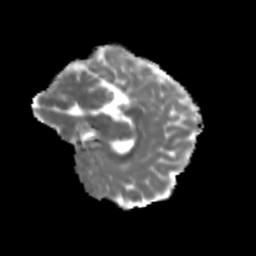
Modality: MD
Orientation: sagittal
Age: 20
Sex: female
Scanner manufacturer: siemens
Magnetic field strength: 3 T
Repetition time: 3.5 s
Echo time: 0.113 s